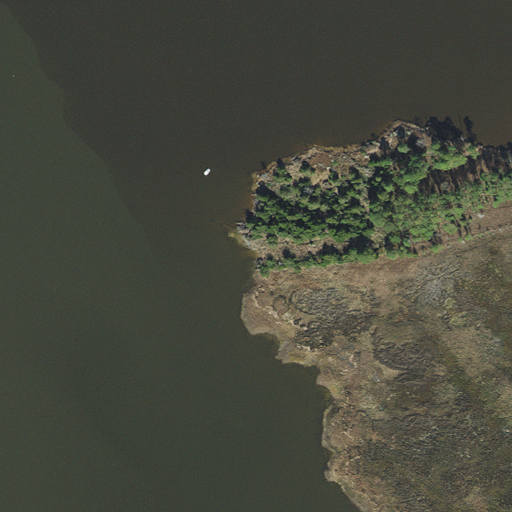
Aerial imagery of cape in Maryland named Island Point containing open water, herbaceous wetlands, and woody wetlands